Interaction volume radius: 10 \u00c5
Interaction volume height: 10 \u00c5
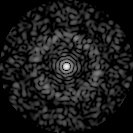
Disorder parameter: 0.8767